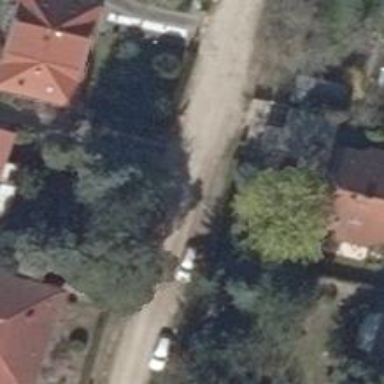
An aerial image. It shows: Driveway leading to service road.